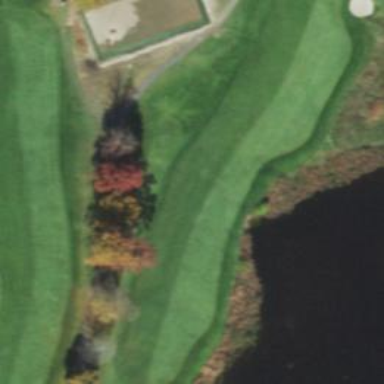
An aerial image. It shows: Golf hole.